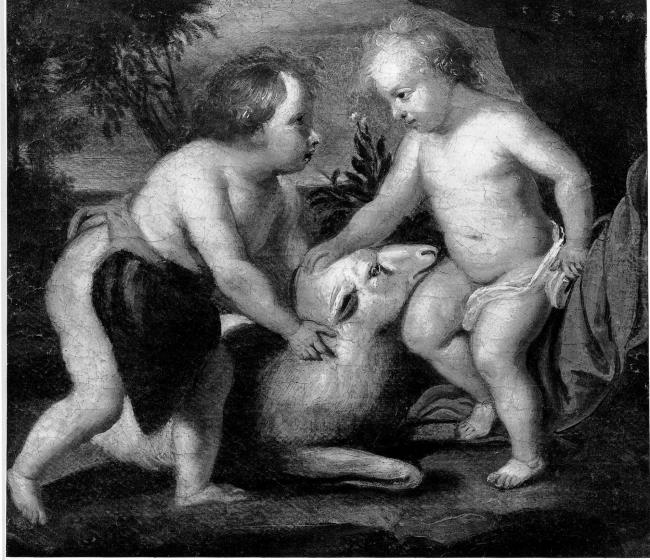
Title: Jesus and John the Baptist as children in an arcadian wooded landscape
Artist: after Peter Paul Rubens
Earliest date: 1640
Latest date: 1640
Genre: painting
Iconography: cattle
Keywords: Christian religious scene, Christ Child, in a landscape, lamb, saint, child